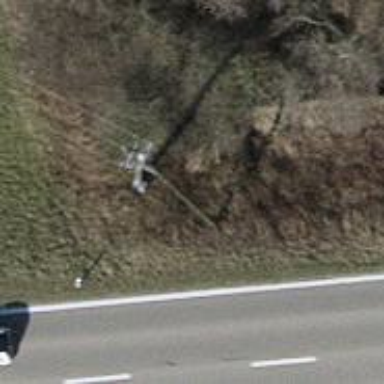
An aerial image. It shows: Power pole.